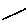
Label: line